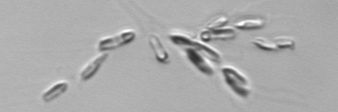
Label: Dinobryon